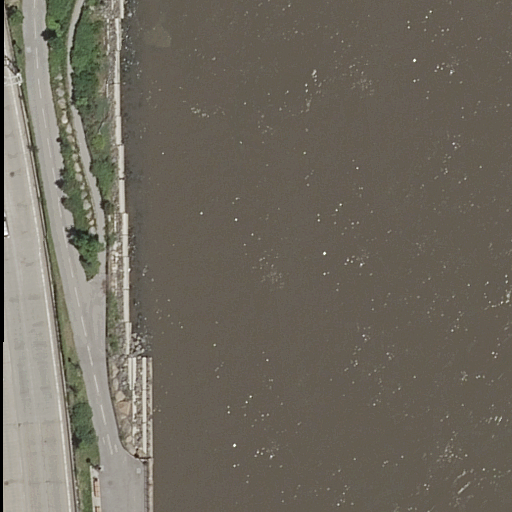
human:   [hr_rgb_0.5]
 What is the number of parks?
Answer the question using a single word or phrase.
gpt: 1

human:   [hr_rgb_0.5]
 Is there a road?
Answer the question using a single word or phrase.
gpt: yes

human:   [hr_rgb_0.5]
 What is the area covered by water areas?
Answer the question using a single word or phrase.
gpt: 7459m2

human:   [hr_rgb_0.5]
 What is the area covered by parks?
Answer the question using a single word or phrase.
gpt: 1131m2

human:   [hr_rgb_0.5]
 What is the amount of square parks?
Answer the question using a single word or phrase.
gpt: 0

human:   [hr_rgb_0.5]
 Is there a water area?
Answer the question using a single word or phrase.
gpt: yes

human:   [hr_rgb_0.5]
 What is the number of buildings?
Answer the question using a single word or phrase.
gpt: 0

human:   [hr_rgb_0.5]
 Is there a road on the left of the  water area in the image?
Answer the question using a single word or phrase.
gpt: yes

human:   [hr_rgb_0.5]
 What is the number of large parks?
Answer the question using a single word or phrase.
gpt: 1

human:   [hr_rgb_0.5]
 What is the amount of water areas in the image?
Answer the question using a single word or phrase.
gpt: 1

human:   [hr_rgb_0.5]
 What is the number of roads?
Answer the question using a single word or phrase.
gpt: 3

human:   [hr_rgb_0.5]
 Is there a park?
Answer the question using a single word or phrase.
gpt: yes

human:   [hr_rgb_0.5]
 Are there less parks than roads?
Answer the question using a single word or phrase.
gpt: yes

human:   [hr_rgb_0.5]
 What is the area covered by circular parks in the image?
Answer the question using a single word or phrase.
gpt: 0m2

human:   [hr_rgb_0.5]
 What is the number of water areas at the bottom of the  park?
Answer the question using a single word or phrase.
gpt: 0

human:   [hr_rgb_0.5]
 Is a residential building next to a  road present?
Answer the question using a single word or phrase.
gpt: no

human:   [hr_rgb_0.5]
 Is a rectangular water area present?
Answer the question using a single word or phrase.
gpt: yes

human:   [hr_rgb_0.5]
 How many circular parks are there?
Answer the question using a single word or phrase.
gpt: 0

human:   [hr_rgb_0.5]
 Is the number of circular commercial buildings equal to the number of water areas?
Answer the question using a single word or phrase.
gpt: no

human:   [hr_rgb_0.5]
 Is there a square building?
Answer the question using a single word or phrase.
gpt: no

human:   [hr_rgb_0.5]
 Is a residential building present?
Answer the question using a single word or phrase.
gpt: no

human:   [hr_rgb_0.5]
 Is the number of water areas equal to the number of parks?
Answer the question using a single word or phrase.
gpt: yes

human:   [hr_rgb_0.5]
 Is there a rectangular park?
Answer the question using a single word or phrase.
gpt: yes

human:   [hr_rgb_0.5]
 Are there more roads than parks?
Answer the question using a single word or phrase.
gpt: yes

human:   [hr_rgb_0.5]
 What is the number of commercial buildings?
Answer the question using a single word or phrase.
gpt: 0

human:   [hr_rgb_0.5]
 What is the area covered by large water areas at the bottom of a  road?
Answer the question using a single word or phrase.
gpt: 0m2

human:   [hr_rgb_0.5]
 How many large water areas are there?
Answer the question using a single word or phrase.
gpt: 1

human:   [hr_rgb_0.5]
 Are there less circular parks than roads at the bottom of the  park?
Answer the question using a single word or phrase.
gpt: no

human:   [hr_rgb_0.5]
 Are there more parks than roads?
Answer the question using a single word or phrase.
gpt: no

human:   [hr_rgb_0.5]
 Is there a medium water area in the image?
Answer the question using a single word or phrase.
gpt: no

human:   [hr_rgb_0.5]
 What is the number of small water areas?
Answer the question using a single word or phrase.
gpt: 0

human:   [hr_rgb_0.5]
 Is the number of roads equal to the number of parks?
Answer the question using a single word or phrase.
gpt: no

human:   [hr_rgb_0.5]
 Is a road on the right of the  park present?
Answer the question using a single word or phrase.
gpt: no

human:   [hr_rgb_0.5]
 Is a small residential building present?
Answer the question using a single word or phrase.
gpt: no

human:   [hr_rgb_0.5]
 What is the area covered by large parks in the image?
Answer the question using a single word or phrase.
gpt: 1131m2

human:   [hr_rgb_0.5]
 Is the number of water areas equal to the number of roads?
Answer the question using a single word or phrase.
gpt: no

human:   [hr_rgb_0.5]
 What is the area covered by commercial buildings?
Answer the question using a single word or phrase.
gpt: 0m2

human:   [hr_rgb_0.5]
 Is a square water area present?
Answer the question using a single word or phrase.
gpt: no

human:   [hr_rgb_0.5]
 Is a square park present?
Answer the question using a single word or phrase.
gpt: no

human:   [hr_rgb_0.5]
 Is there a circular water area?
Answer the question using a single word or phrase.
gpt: no

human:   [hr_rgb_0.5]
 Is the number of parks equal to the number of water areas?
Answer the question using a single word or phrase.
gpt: yes

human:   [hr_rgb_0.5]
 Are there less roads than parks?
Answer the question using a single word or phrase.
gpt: no

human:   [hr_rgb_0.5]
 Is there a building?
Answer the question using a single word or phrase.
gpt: no

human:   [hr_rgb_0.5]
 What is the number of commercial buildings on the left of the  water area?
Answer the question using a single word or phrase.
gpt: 0

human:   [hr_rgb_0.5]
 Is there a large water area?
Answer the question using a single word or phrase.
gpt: yes

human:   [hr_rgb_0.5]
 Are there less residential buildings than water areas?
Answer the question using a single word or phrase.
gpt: yes

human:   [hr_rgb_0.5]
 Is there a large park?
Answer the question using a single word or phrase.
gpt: yes

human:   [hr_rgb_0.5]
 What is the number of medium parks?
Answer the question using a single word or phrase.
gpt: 0

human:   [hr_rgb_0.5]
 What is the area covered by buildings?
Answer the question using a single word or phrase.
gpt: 0m2

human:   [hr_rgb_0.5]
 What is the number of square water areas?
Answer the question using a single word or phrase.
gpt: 0

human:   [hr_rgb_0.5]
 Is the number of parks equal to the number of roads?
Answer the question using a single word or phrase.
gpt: no

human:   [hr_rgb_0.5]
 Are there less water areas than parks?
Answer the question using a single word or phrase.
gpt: no

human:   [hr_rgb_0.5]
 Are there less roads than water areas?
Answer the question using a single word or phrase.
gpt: no

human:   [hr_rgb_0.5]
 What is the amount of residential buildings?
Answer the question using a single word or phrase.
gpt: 0

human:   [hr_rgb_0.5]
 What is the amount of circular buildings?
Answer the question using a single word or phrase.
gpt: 0

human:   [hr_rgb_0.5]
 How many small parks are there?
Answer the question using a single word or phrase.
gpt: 0

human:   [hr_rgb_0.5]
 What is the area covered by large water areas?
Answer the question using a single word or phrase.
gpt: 7459m2

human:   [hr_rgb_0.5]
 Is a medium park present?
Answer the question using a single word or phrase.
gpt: no

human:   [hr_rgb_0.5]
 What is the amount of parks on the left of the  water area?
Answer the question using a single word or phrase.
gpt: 1

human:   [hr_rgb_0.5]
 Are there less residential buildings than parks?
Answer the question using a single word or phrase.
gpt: yes

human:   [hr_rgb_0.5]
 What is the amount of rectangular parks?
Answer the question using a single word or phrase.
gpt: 1

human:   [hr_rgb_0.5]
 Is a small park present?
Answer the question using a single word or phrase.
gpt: no

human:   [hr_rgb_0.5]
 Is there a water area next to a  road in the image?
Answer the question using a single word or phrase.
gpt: yes

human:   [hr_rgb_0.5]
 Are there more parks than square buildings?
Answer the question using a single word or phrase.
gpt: yes